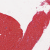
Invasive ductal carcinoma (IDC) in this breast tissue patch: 0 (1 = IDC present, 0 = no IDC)